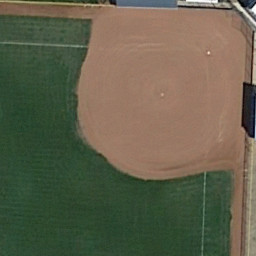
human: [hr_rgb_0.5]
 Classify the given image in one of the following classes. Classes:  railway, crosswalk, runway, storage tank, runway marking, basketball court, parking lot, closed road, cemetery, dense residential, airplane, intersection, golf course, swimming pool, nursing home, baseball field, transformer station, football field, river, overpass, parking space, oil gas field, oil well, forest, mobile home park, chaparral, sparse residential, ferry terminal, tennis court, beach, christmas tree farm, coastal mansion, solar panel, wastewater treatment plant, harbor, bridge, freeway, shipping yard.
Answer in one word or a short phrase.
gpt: baseball field